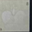
Piece: xx